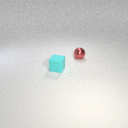
small cyan rubber cube in front of small red metal sphere